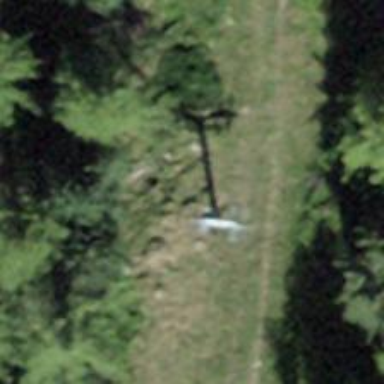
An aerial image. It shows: Pylon for aerialway.